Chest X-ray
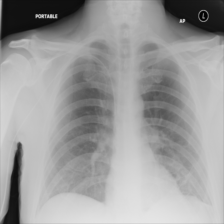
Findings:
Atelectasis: negative
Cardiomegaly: negative
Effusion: negative
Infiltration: negative
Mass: negative
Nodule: negative
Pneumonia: negative
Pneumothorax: negative
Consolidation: negative
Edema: negative
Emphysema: negative
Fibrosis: negative
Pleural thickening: negative
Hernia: negative